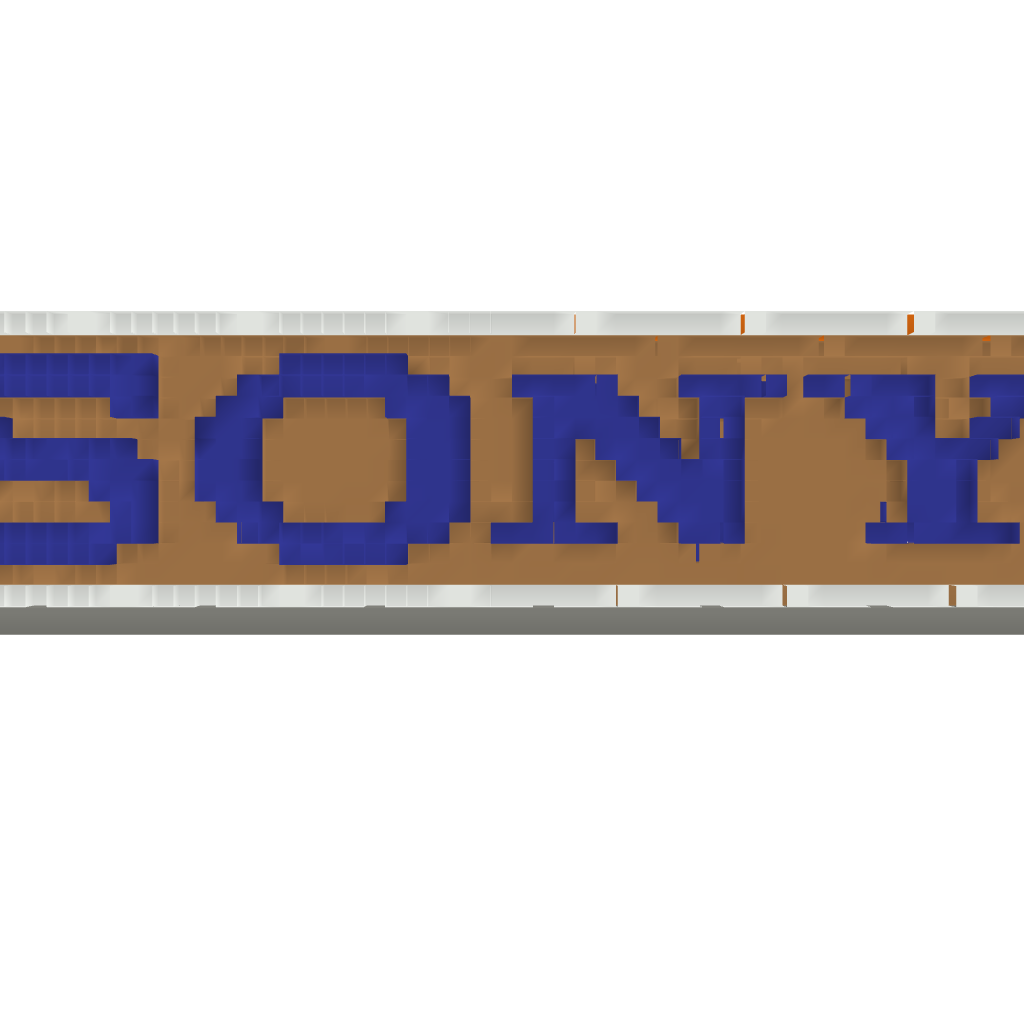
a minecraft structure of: sony logo